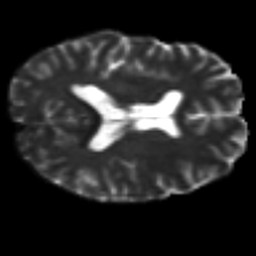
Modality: T2w
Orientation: axial
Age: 40
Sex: male
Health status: ill
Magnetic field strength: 3 T
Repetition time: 8.4 s
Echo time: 0.0926 s